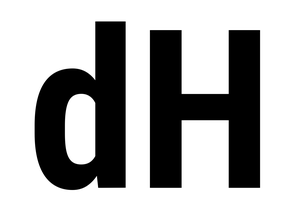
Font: Roboto_Condensed_Bold